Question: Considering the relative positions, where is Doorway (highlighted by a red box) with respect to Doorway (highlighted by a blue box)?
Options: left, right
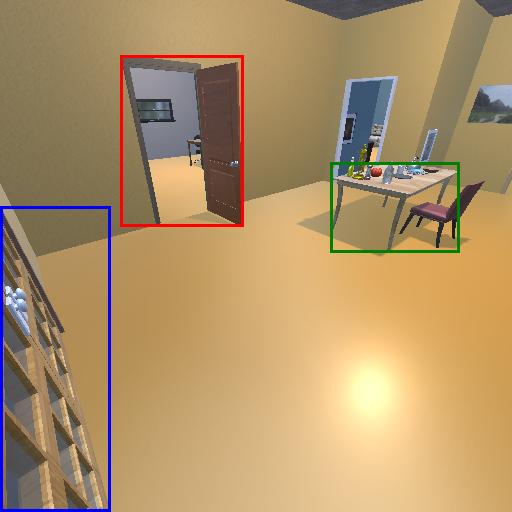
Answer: left